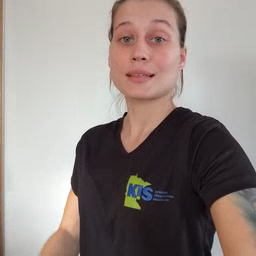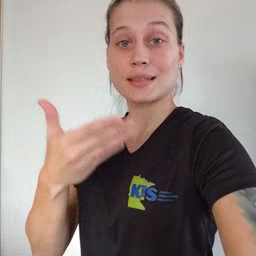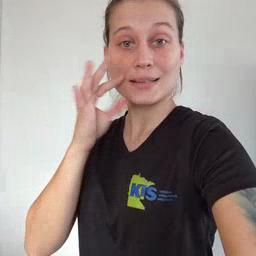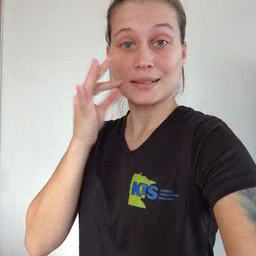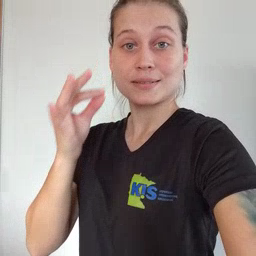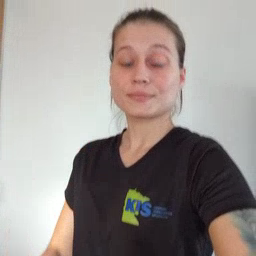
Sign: kitty